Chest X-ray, PA view. Patient: 33 years old, sex M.
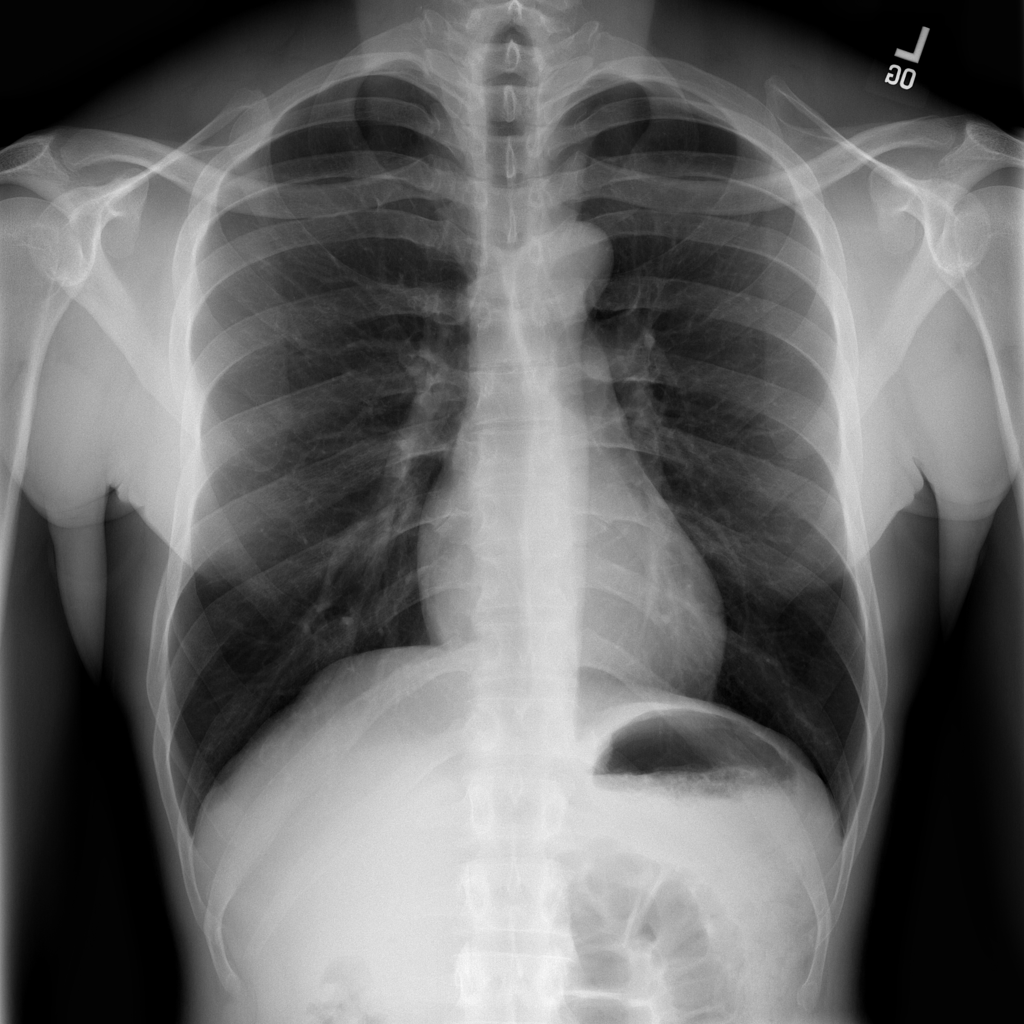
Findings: No Finding